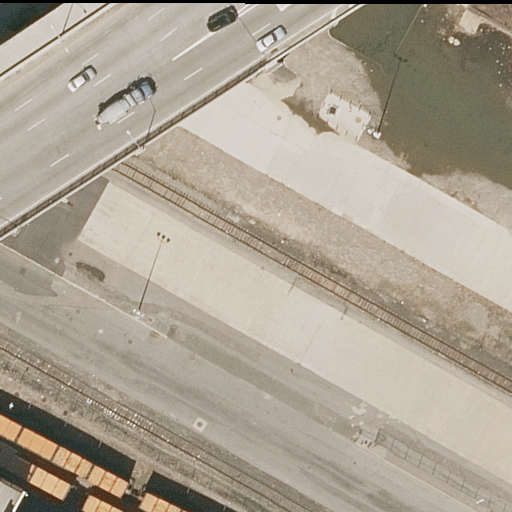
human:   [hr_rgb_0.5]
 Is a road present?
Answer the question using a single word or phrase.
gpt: yes

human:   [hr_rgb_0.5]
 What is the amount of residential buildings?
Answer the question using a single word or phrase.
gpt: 1

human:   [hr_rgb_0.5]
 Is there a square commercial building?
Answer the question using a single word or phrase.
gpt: no

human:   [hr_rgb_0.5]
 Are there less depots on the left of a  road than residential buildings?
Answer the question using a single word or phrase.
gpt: yes

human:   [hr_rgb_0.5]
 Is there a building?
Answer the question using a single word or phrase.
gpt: yes

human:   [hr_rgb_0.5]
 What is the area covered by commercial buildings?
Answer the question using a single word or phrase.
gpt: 0m2

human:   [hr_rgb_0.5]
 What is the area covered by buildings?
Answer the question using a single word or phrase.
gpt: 291m2

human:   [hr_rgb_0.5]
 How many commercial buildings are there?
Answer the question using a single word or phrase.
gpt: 0

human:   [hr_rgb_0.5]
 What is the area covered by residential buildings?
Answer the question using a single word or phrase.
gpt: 291m2

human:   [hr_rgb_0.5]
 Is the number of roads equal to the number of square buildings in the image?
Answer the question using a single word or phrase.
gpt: no

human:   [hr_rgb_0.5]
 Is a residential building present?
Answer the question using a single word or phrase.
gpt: yes

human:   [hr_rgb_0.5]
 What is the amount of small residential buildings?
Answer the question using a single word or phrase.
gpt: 0

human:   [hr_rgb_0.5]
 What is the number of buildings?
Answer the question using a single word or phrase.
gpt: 1

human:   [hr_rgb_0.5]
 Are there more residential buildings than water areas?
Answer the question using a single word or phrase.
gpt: yes

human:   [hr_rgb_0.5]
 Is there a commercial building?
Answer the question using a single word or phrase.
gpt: no

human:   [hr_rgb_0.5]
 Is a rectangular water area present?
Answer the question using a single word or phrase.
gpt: no

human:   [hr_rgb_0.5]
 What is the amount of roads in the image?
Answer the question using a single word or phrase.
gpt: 7

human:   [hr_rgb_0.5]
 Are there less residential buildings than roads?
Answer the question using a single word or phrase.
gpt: yes

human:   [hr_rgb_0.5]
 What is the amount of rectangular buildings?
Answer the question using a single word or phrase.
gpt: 1

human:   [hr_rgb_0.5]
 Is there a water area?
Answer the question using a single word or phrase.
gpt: no

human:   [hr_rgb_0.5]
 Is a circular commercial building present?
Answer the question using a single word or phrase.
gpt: no

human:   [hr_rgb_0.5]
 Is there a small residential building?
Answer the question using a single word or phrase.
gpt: no

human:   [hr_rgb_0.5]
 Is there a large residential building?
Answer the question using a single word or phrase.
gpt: no

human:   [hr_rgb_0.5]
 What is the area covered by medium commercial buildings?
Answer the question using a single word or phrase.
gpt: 0m2

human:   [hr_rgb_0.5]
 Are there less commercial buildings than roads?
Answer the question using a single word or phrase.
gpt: yes

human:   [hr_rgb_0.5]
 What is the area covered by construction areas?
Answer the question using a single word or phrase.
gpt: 0m2

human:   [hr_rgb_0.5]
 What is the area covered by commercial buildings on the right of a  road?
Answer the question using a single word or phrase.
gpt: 0m2

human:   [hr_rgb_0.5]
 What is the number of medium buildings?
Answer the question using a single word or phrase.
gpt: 1

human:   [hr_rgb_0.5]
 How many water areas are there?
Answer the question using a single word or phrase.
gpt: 0

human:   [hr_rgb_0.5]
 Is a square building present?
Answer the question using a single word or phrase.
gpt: no

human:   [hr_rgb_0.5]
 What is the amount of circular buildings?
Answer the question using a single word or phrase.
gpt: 0

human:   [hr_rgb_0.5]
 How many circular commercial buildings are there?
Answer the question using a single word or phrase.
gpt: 0

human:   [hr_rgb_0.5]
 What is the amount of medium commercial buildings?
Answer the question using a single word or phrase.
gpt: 0

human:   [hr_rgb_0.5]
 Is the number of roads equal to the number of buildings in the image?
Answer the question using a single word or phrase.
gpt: no

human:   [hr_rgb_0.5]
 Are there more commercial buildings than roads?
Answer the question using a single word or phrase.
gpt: no

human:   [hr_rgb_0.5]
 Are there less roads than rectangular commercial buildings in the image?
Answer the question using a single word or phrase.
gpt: no

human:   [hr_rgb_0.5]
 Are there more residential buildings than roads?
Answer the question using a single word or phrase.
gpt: no

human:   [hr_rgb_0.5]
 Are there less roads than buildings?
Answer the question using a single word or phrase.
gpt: no

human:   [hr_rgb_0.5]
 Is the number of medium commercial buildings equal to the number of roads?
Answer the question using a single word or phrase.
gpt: no

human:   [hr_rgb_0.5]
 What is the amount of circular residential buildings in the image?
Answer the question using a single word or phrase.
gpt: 0

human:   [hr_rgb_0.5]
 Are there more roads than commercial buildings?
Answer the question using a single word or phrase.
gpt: yes

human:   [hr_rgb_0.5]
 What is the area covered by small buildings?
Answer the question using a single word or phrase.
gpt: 0m2

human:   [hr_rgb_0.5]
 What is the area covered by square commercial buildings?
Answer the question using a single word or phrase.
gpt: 0m2

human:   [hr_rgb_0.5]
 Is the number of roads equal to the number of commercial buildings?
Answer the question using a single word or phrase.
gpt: no

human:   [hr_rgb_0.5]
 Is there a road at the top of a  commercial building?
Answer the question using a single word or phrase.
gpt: no

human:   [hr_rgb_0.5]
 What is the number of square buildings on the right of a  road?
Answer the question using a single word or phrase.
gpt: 0

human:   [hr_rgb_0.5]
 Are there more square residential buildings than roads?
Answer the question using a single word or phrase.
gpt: no

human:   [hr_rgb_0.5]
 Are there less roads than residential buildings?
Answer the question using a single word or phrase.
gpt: no

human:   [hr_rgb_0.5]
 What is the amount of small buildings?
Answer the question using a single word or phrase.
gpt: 0

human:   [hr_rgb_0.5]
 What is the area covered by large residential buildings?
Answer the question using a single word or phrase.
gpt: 0m2

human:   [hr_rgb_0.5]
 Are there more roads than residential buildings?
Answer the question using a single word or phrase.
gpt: yes

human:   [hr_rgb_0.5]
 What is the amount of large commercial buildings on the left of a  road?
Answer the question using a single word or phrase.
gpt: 0

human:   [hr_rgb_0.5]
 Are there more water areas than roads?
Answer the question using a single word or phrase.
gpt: no

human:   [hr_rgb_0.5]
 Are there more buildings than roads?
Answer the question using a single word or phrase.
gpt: no

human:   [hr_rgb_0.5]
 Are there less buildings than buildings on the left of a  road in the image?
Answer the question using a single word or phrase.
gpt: no

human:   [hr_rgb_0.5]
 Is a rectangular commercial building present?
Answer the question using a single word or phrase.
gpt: no

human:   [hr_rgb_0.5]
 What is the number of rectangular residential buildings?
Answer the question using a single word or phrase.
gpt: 1

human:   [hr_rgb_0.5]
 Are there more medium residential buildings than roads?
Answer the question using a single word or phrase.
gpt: no

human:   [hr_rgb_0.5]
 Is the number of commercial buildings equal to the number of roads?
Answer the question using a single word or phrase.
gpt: no

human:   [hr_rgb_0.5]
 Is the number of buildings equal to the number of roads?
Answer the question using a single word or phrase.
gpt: no

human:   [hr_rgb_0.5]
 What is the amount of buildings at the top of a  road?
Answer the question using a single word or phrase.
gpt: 0

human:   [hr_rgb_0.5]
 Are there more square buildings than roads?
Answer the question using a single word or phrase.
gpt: no

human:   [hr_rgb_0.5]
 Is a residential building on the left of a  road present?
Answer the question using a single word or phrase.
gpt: yes

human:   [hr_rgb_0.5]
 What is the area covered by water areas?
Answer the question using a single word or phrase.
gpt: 0m2